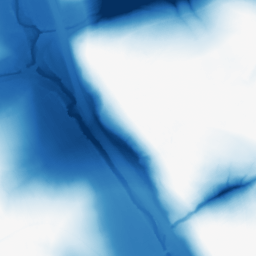
Category: morphological
Decomposition family: morphological
Decomposition parameters: operation: closing
size: 100
Upsampling method: bicubic_3x
Upsampling parameters: scale: 3
Upsampling scale: 3